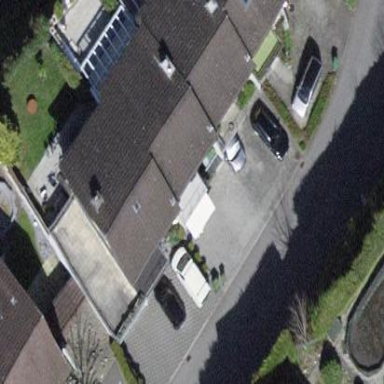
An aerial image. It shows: Detached building.